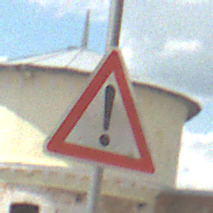
Verkehrszeichen: Gefahrenstelle
Umgebung: Outdoor, Suburban
Tageszeit: Midday
Wetter: PartlyCloudy
Licht: Natural
Jahreszeit: NotSpecified
Kontrast: HighContrast